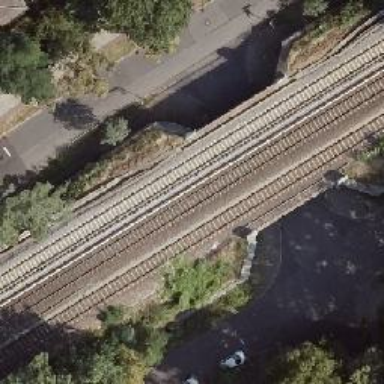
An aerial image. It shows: Bridge used by the electrified light rail system.